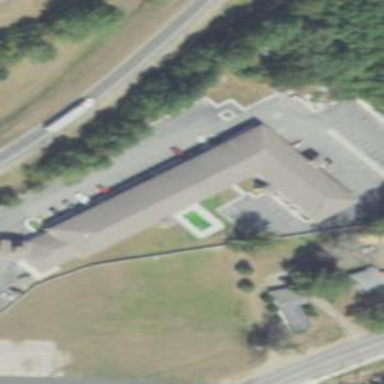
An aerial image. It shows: Building that is motel.